Field crop: tomato
Growth stage: 1
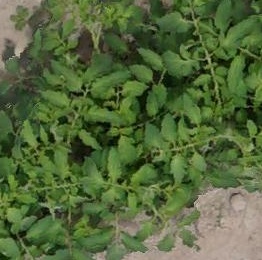
Species: tomato